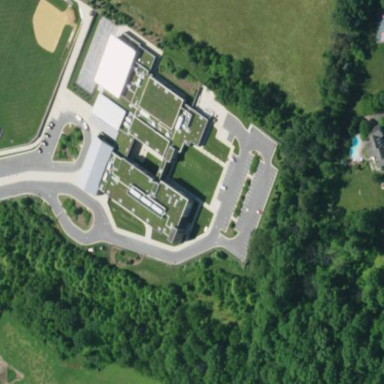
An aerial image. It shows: School building.